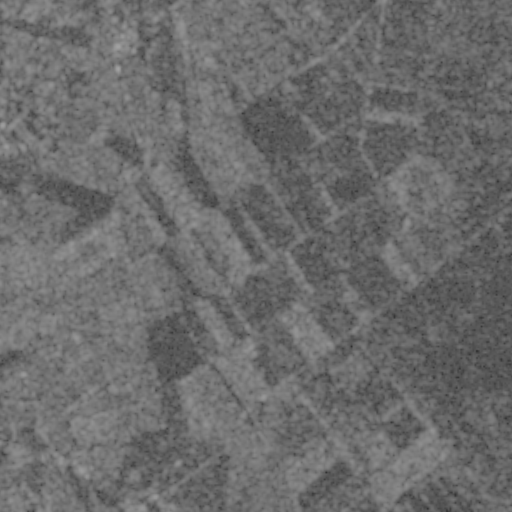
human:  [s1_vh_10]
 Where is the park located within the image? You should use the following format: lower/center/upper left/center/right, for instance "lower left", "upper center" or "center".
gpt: The park is located in the upper left of the image.
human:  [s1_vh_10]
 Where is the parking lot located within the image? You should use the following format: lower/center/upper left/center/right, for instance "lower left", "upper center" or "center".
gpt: The parking lot is located in the upper left of the image.
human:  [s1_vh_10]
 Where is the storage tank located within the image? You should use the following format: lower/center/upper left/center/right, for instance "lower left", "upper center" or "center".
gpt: The storage tank is located in the upper left of the image.
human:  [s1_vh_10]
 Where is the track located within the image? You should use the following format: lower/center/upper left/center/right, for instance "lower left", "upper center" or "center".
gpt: There is no track in the image.

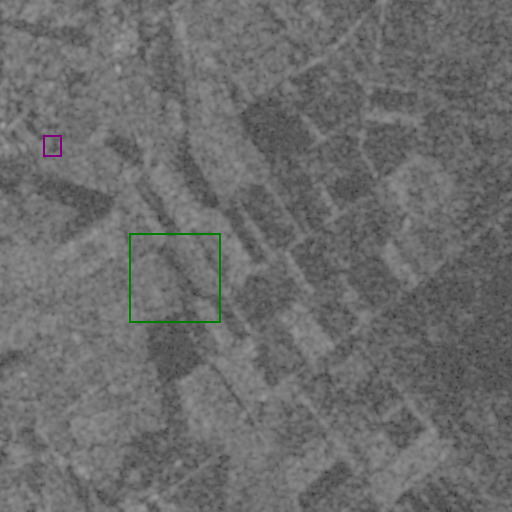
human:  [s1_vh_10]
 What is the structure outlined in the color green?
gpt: The structure outlined in green is a crop field.
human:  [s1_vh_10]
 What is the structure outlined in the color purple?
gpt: The structure outlined in purple is a park.
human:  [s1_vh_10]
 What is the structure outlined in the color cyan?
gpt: There is no cyan outline.